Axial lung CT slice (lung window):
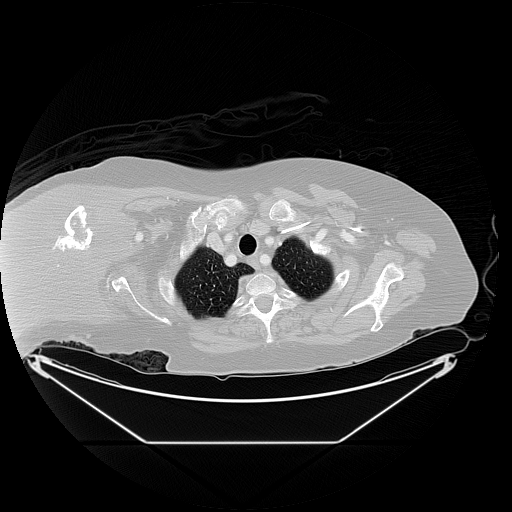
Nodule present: no